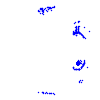
Particle: pion